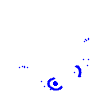
Particle: electron